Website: lowes
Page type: review-order
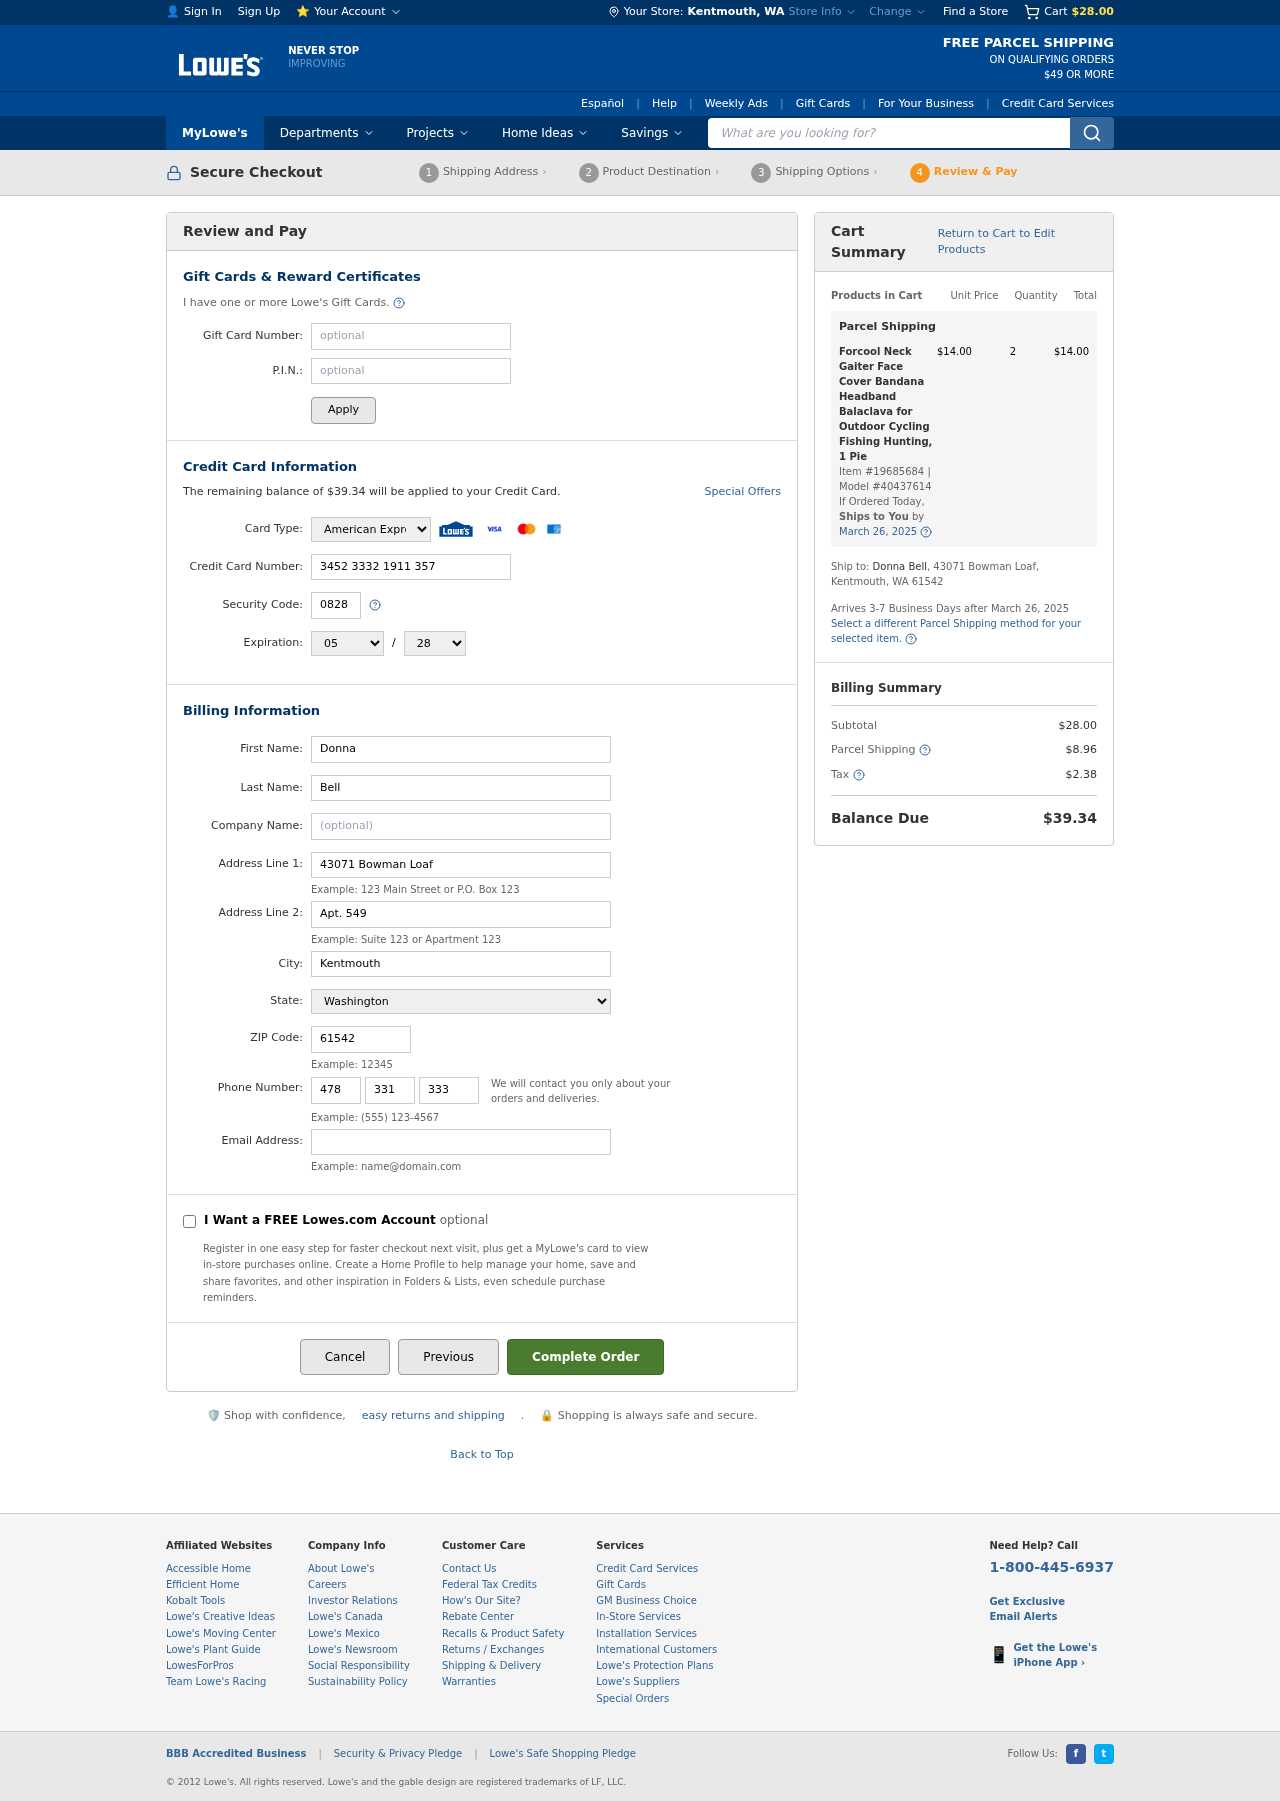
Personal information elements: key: PII_CARD_CVV
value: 0828
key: PII_CARD_EXPIRY_MONTH
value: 05
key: PII_CARD_EXPIRY_YEAR
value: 28
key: PII_CARD_NUMBER
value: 3452 3332 1911 357
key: PII_CARD_TYPE
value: American Express
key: PII_CITY
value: Kentmouth
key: PII_CITY_STATE
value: Kentmouth, WA
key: PII_EMAIL
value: donnabell@yahoo.com
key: PII_FIRSTNAME
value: Donna
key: PII_LASTNAME
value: Bell
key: PII_PHONE_AREA
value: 478
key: PII_PHONE_PREFIX
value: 331
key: PII_PHONE_SUFFIX
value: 3339
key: PII_POSTCODE
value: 61542
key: PII_STATE
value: Washington
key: PII_STREET
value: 43071 Bowman Loaf
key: PII_STREET2
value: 43071 Bowman Loaf
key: PII_STREET2
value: Apt. 549
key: PII_FULLNAME2
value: Donna Bell
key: PII_CITY_STATE_ZIP2
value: Kentmouth, WA 61542
Product elements: key: PRODUCT1_NAME
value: Forcool Neck Gaiter Face Cover Bandana Headband Balaclava for Outdoor Cycling Fishing Hunting, 1 Pie
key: PRODUCT1_PRICE
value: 14
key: PRODUCT1_QUANTITY
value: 2
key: PRODUCT1_ITEM_NUMBER
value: Item #19685684
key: PRODUCT1_MODEL_NUMBER
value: Model #40437614
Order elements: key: ORDER_SUBTOTAL
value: $28.00
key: ORDER_BALANCE_DUE
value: $39.34
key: ORDER_SHIPPING_DATE
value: March 26, 2025
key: ORDER_ITEM_TOTAL
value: $14.00
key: ORDER_SHIPPING_DATE2
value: March 26, 2025
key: ORDER_SHIPPING_COST
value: $8.96
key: ORDER_TAX
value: $2.38
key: ORDER_TOTAL
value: $39.34
Search elements: key: HEADER_SEARCH
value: What are you looking for?